Question: I am looking for the right formula to identify the month in the date (column A) on each row and then spit out the "current month's total" (column C) into each row in column D. Once it reaches the end of the month, it should start over.
I found the SUMPRODUCT function to come close, but it doesn't seem to copy the function correctly after dragging the corner down in automation.
Here is what I currently have: '=SUMPRODUCT((MONTH(A2:A5000)=MONTH(A2))*(YEAR(A2:A5000)=YEAR(A2))*C2:C5000)'
Any thoughts on how I can do this?

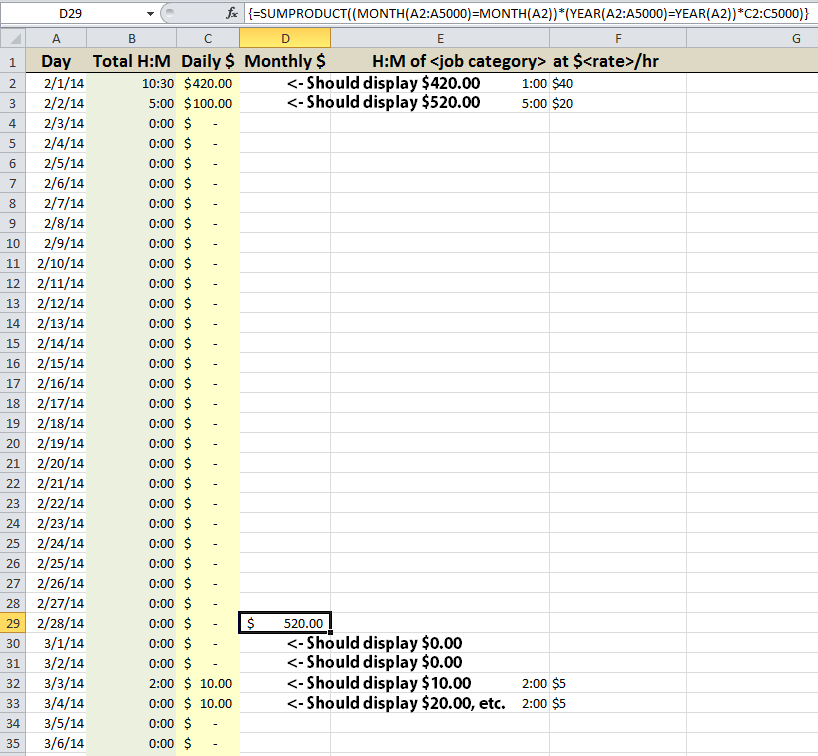
Answer: Two things with your formula:
- '$'-
Try this for Cell 'D2' and copy down
'''
=SUMPRODUCT((MONTH(A$2:A$5000)=MONTH(A2))*(YEAR(A$2:A$5000)=YEAR(A2))*(ROW(A$2:A$5000)<=ROW())*C$2:C$5000)
'''